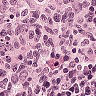
Metastatic tissue present: no